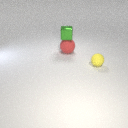
small yellow rubber sphere in front of large red rubber sphere